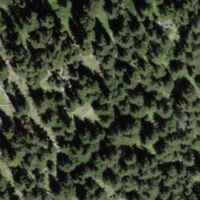
EUNIS habitat code: 43
Species observed at this site:
Campanula barbata